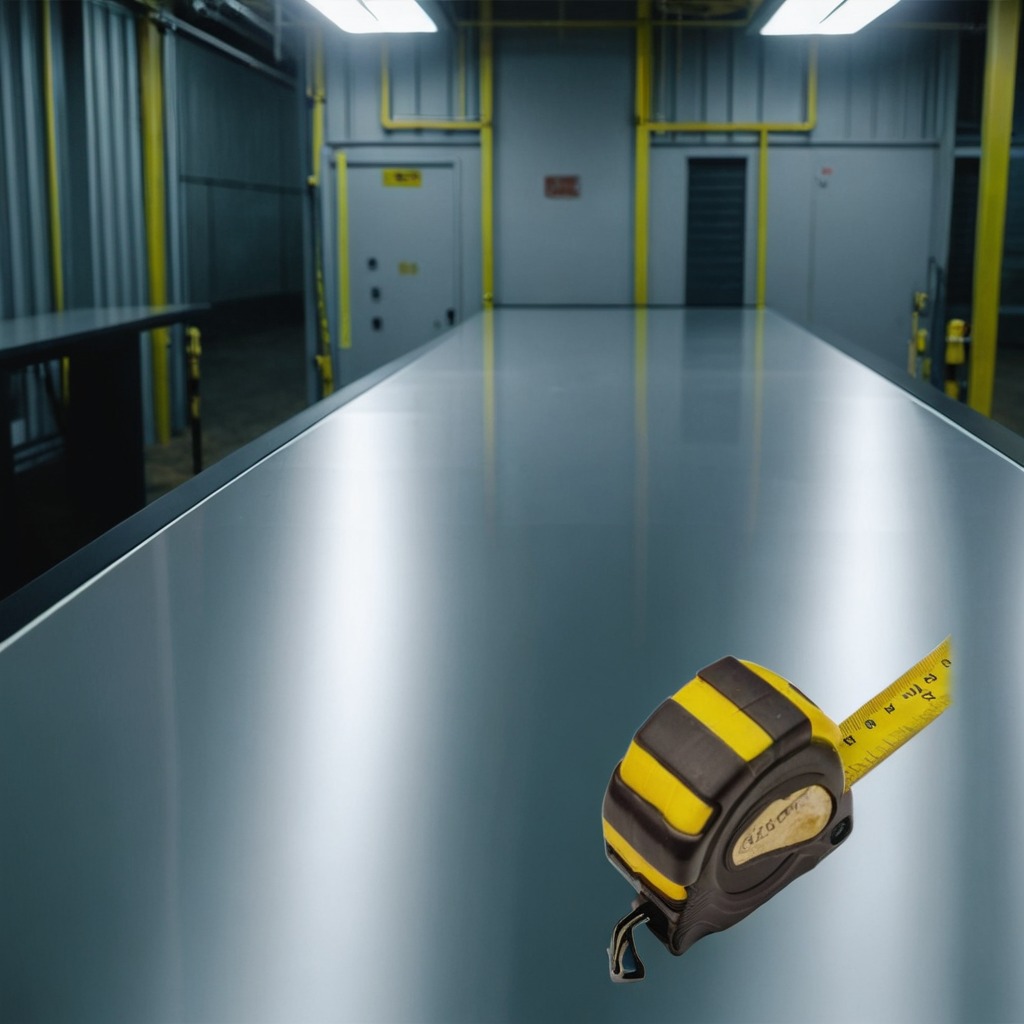
A measuring tape is lying on a high-gloss table in a ship maintenance bay industrial lighting.